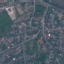
Land use / land cover: Residential